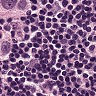
Metastatic tissue present: yes